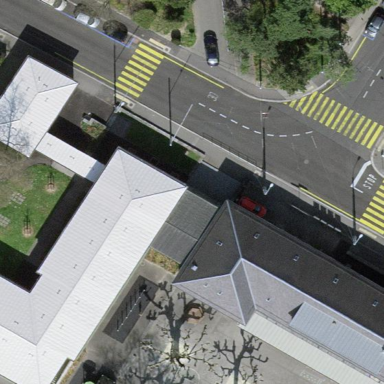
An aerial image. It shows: School building.